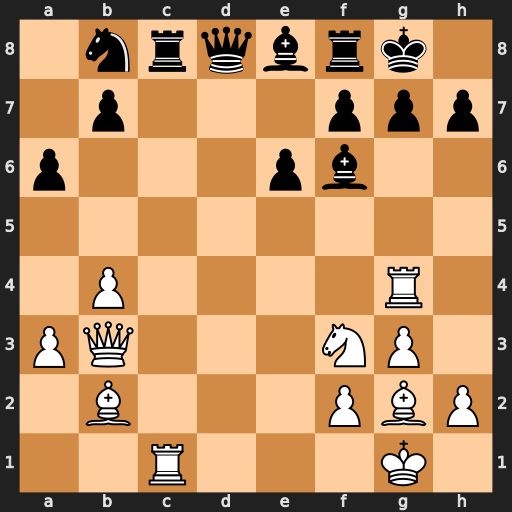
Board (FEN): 1nrqbrk1/1p3ppp/p3pb2/8/1P4R1/PQ3NP1/1B3PBP/2R3K1
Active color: w
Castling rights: -
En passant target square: -
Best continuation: Rxc8 Qxc8 Bxf6 Qc1+ Bf1